Question: Let's say i have this image:

The line color is a gradient from yellow to purple.
Now my question is this: is there a way to either create a gif or use jquery or other form of javascript to make a non stop animation of the colours changing from left to right?
Appreciate any help :)
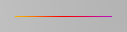
Answer: What you're trying to do can be done using sprite animation.
Basically, you can use jQuery to rapidly change the background position of an element giving the illusion of animation.
There's a simple little plugin for this already, but one can also be written yourself quite easily.
<URL>